Interaction volume radius: 5 \u00c5
Interaction volume height: 15 \u00c5
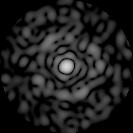
Disorder parameter: 0.8327